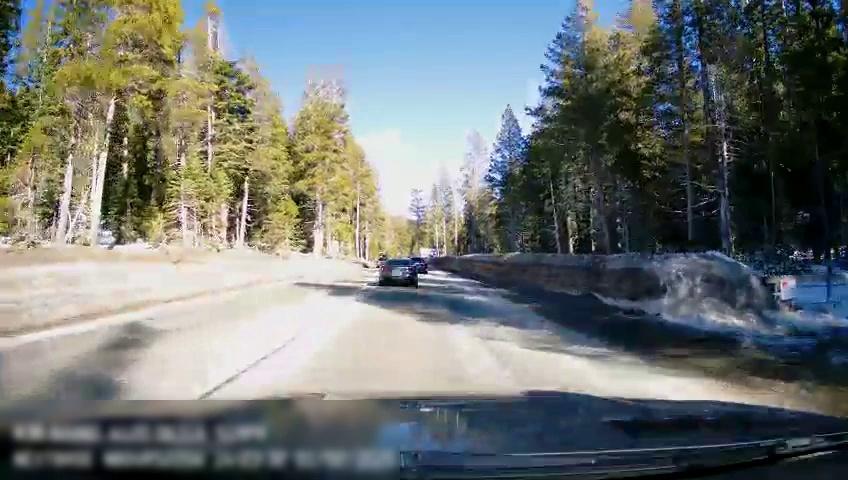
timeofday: Day
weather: Sunny
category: Drivable Space
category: Vehicles | Car
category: Vehicles | Car
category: Lanes | Opposite Lane